Question: I have a table which has nearly records.
I have a column(crmid) which is a varchar in that table.
I wrote a query
say,
'''
Select column1, column2,..... from table where crmid = ?
'''
the value comes from the front-end. Previously it was working fine but now it is getting timed-out from front end.
Then I used an index on that column which even doesn't helped me much.
After indexing I explained the query, again it is traversing using index too.
Please help me in fine tuning this query.
EDITED ::
The full query is
'''
select column1
, column2
from table1 a
inner join appointmentstatusmst st
on st.entity_id = a.shdstatuslviid
inner join hlcclientdetails
on a.shdclientid = hlcclientdetails.cldregno
and a.shdclientdcnid = hlcclientdetails.clddcnid
where hlcclientdetails.cldunifiedcrmid = ?
'''
The explain output is
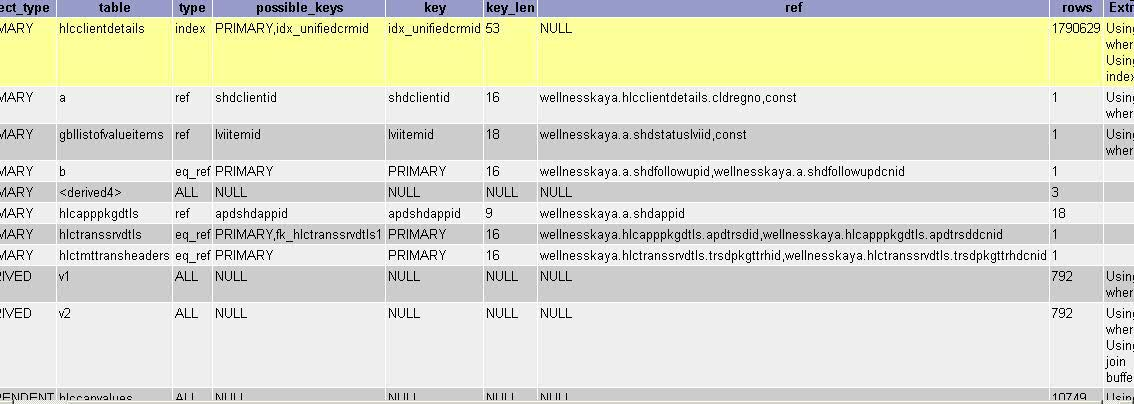
Answer: Is there an index on 'appointmentstatusmst.entityid'? How about on 'table1.shdclientid' and 'table1.shdclientdcnid'? How about on 'hlcclientdetails.cldregno' and 'hlcclientdetails.clddcnid'?
For your joins to work smoothly, you need indexes on the columns involved in the join criteria as well as on the column you're using to choose output rows.
@Bohemian is correct, this is a medium-sized, not large, problem.
EDIT.
It may help to think through what your mySQL server actually has to do to perform your query.
'''
where hlcclientdetails.cldunifiedcrmid = ?
'''
means it has to romp through your 'hlcclientdetails' table looking for certain rows. So an index on 'cldunifiedcrmid' will let it do that efficiently. You've mentioned that you have that index in place. Good.
Moving on,
'''
inner join hlcclientdetails
on a.shdclientid = hlcclientdetails.cldregno
and a.shdclientdcnid = hlcclientdetails.clddcnid
'''
means it has to take the rows it found in your 'hlcclientdetails' table and match them to your 'table1 a' by looking at 'a.shdclientdcnid' and 'a.shdclientid'. So, your query can probably benefit from a compound index in 'table1 a' for those two columns. You should try adding that index, and see whether performance gets better.
Finally,
'''
inner join appointmentstatusmst st
on st.entity_id = a.shdstatuslviid
'''
means the server has to take the rows it found in 'table1 a' and match them up to this third table. You mentioned in your comment that entity_id is the PK of that table. That will help.
You get the idea, I hope. Indexes help not only with WHERE clauses but with ON clauses.
By the way, the full-text index mentioned in another answer won't help with this JOIN performance problem you are having.